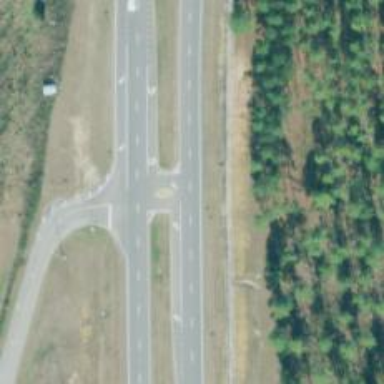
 surfaced with asphalt. It is classified as trunk highway."